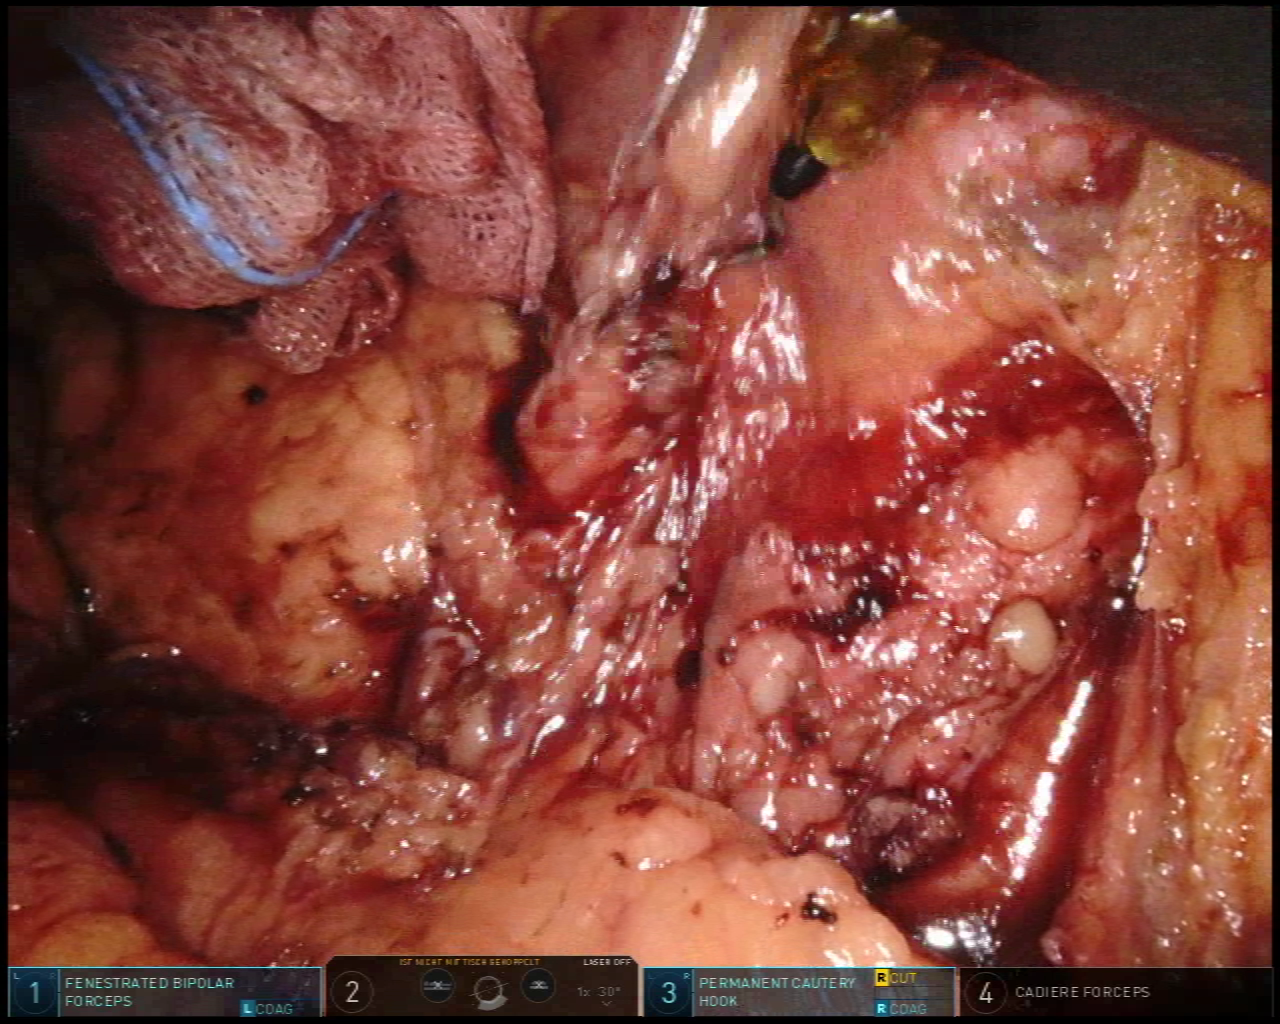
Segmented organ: ureter
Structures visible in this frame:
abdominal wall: no
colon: no
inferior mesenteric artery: no
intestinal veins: no
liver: no
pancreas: no
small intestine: no
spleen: no
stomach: no
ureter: yes
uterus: no
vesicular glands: no